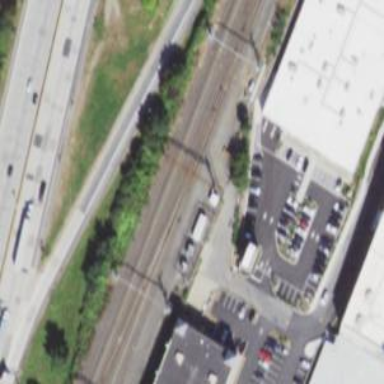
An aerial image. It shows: Railroad crossover.